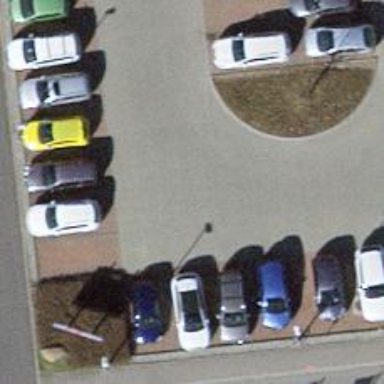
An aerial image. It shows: Parking aisle with paving stones.